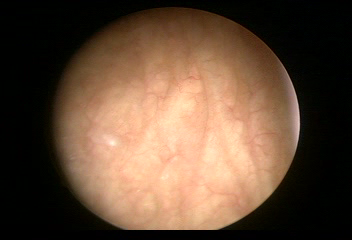
Modality: WLC
Class: Normal mucosa
Bladder cancer association: No